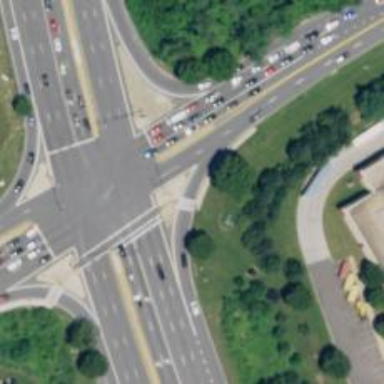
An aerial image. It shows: Trunk link highway.